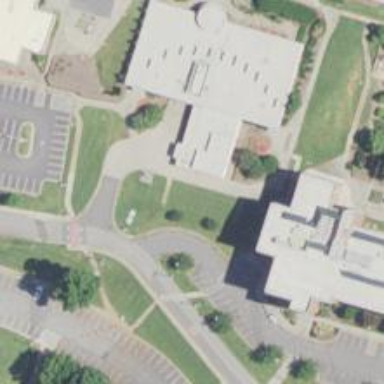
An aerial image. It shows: School building.